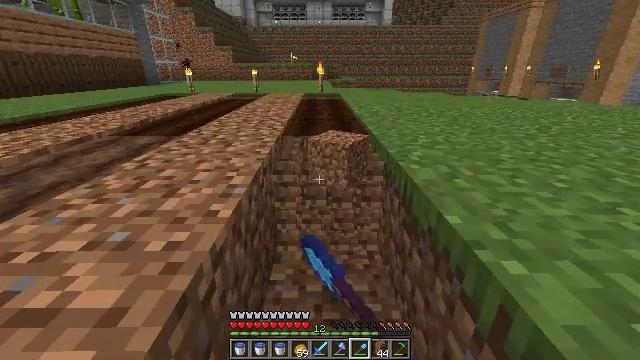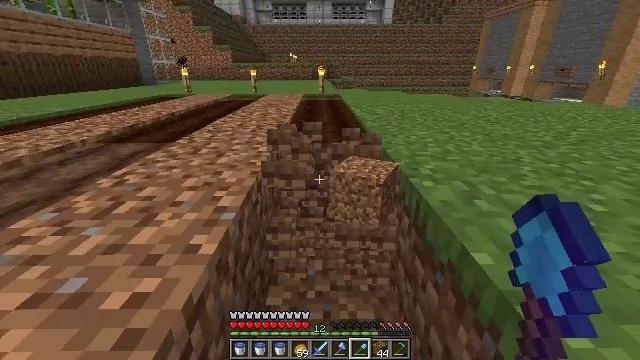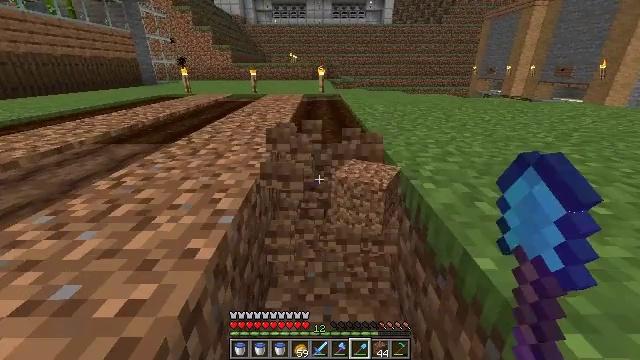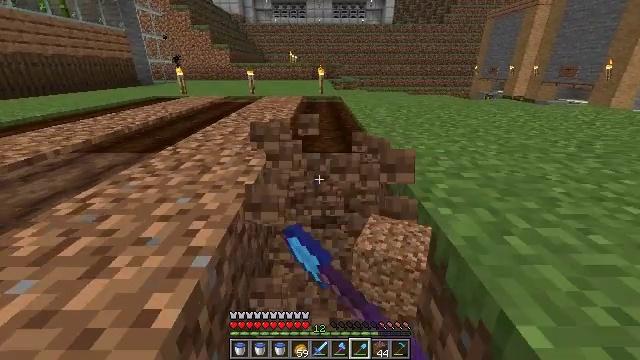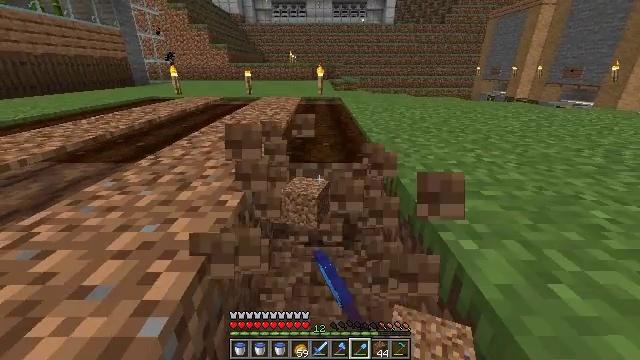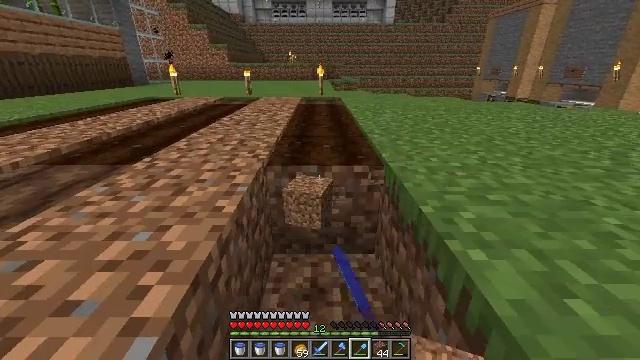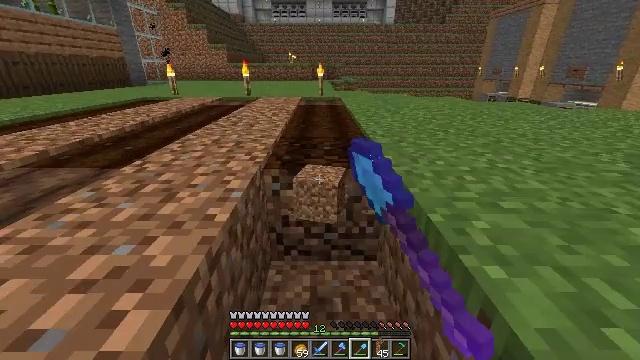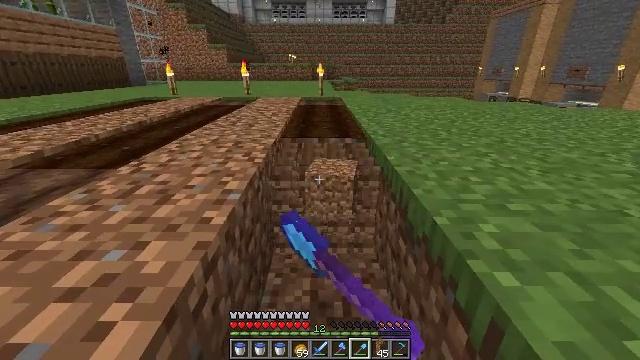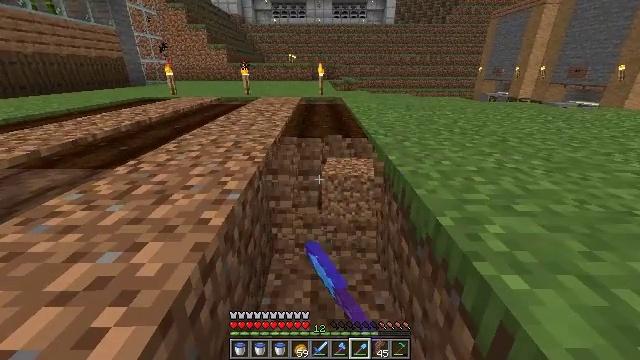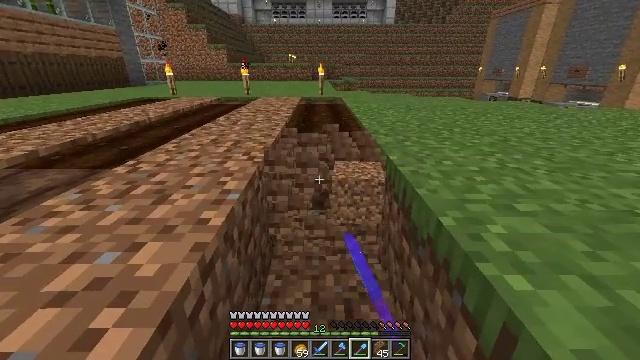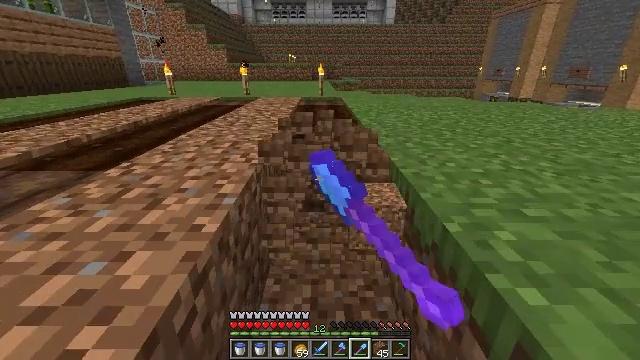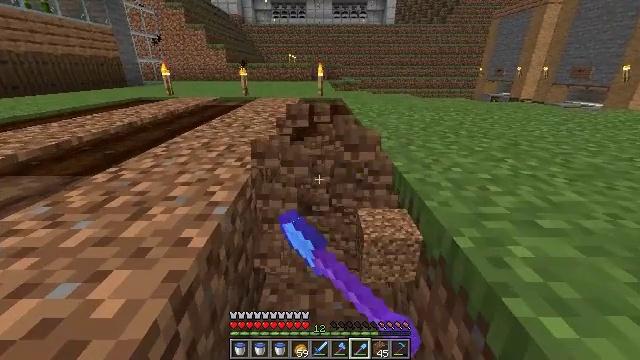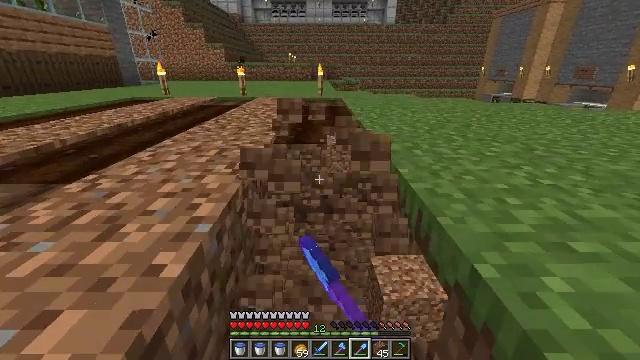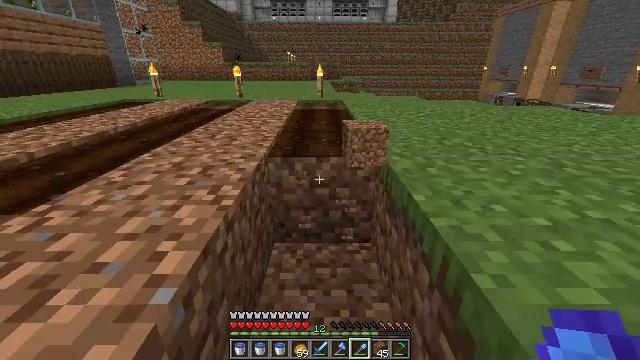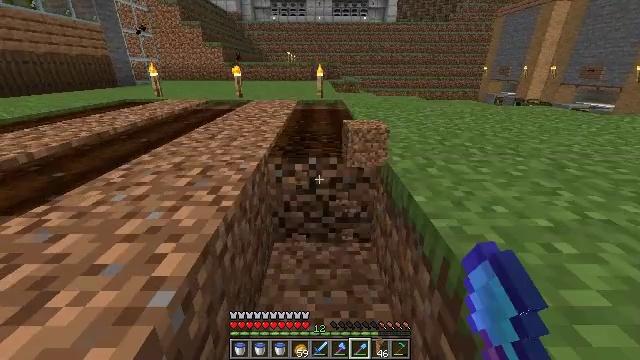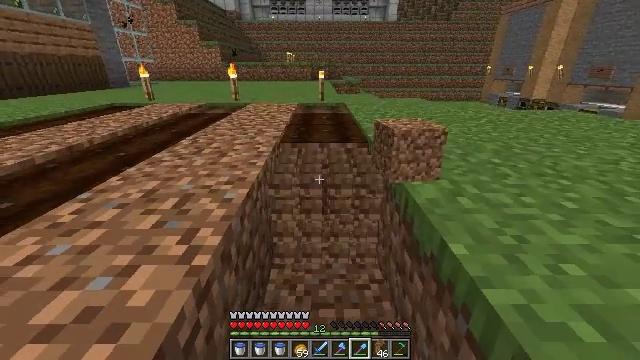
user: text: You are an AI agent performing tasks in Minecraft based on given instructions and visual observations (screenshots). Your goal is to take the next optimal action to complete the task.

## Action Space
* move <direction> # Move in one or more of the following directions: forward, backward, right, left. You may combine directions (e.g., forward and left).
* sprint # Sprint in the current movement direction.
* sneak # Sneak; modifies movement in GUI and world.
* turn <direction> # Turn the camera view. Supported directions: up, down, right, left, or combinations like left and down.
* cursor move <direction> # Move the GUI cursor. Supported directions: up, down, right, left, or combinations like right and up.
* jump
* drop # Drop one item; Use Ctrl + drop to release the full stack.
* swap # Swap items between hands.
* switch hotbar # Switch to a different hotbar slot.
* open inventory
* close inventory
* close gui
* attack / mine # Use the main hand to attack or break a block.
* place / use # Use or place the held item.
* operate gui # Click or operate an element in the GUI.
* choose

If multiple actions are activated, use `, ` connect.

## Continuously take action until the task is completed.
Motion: motion action
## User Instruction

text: Attack the farmland to gather it.
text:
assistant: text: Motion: move forward, attack / mine
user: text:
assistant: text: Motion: move forward, attack / mine
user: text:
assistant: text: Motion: move forward, attack / mine
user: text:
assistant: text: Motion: move forward, attack / mine
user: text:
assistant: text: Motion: attack / mine
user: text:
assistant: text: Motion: attack / mine
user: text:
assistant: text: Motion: attack / mine
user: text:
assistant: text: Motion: attack / mine
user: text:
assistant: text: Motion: attack / mine
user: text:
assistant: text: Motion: move forward, attack / mine
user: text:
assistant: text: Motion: move forward, attack / mine
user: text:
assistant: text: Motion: move forward, attack / mine
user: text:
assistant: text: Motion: move forward, attack / mine
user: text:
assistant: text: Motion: move forward, attack / mine
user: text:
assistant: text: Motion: move forward, attack / mine
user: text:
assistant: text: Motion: attack / mine
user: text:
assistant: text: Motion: attack / mine
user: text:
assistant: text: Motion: attack / mine
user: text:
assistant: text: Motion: attack / mine
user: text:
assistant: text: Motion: move forward, attack / mine
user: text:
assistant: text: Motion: move forward, attack / mine
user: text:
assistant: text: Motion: move forward, attack / mine
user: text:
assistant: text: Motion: move forward, attack / mine
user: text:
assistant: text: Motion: move forward, attack / mine
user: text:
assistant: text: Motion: move forward, attack / mine
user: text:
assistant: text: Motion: attack / mine
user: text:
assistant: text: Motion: attack / mine
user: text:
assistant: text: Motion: attack / mine
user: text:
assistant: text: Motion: attack / mine
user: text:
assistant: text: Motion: move forward, attack / mine